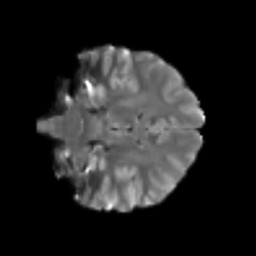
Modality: T2w
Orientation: coronal
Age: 24
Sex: female
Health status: healthy
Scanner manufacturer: siemens
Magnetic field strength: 3 T
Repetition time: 3.6 s
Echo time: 0.0964 s